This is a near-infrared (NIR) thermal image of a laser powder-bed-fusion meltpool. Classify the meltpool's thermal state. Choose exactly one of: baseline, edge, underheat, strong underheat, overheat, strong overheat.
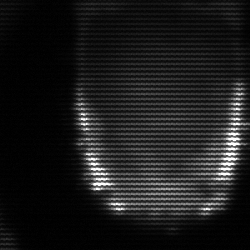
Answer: baseline